Question: how i can show textbox in FolderBrowserDialog like below image,

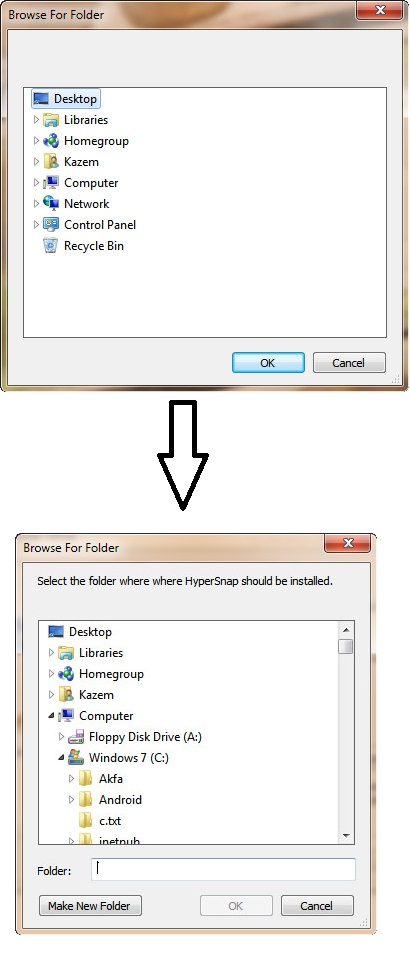
Answer: This is not directly possible, you have to fallback to using the shell function. Project + Add Reference, Browse tab, select c:\windows\system32\shell32.dll. An example of how to use it in a Winforms app:
'''
Private Sub Button1_Click(ByVal sender As Object, ByVal e As EventArgs) Handles Button1.Click
Dim options As Integer = &H40 + &H200 + &H20
options += &H10 '' Adds edit box
Dim shell = New Shell32.ShellClass
Dim root = Environment.GetFolderPath(Environment.SpecialFolder.Desktop)
Dim folder = CType(shell.BrowseForFolder(CInt(Me.Handle), _
"Select folder", options, root), Shell32.Folder2)
If folder IsNot Nothing Then
MsgBox("You selected " + folder.Self.Path)
End If
End Sub
'''